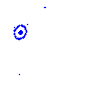
Particle: proton